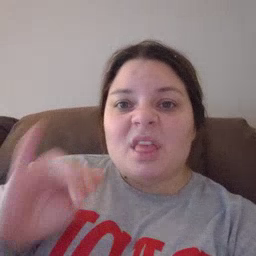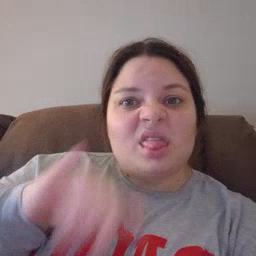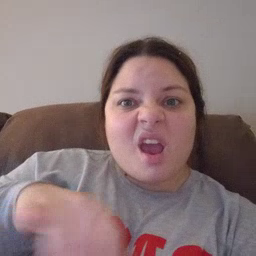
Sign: that